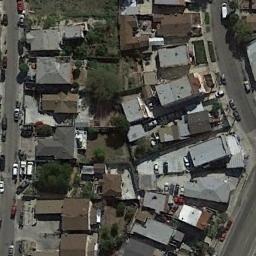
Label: dense_residential